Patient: sex F, age 53
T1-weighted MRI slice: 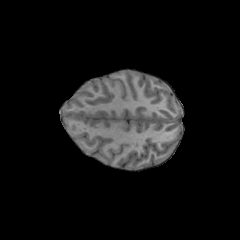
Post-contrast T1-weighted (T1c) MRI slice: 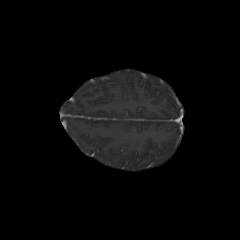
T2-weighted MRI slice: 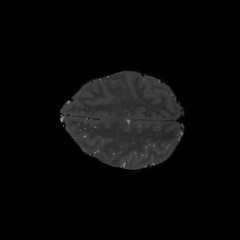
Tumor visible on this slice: no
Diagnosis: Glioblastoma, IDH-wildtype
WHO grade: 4